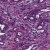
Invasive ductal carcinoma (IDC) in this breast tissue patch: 1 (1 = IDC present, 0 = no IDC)